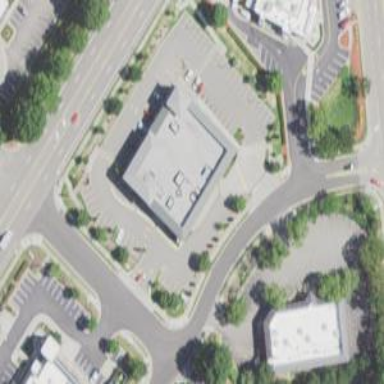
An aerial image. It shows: Commercial building housing pharmacy. The pharmacy provides healthcare services.